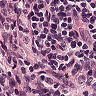
Metastatic tissue present: no